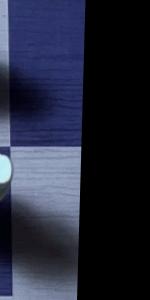
Label: Empty